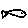
Label: fish